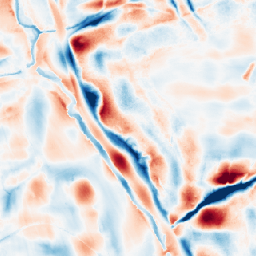
Category: wavelet
Decomposition family: wavelet_biorthogonal
Decomposition parameters: wavelet: bior4.4
level: 5
Upsampling method: nearest
Upsampling parameters: scale: 8
Upsampling scale: 8